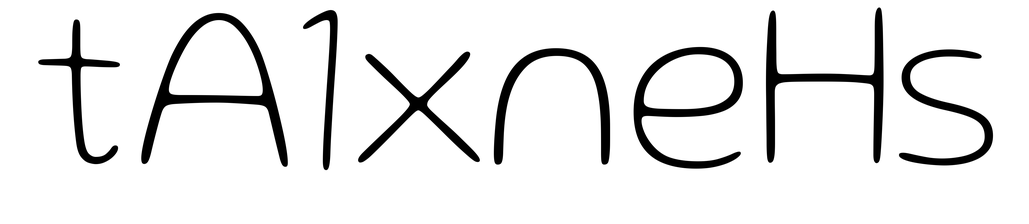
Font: Gluten_Thin